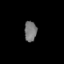
Tissue: prostate
Cell type: Fibroblasts
Senescence score: 0.8003
Nuclear area (px): 242
Mean DAPI intensity: 120.636